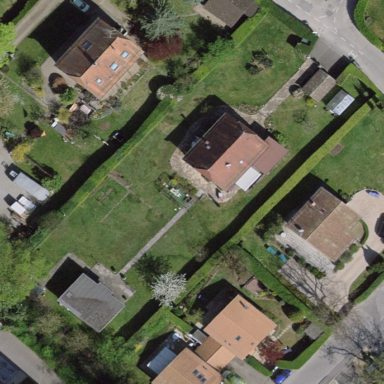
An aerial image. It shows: Garden surrounded by fence.